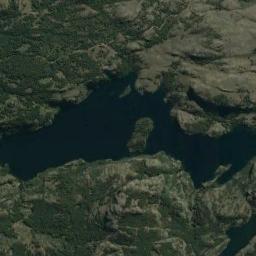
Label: lake